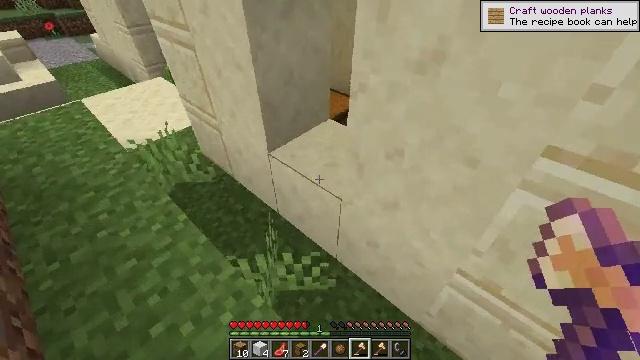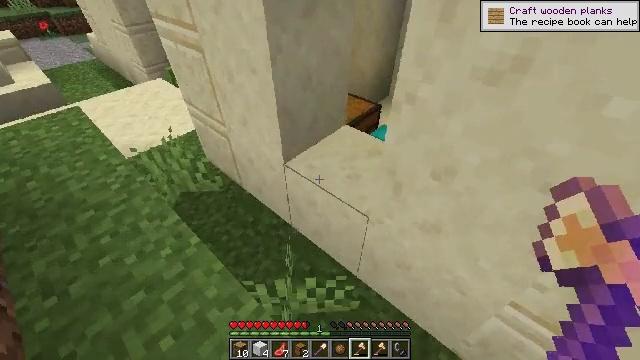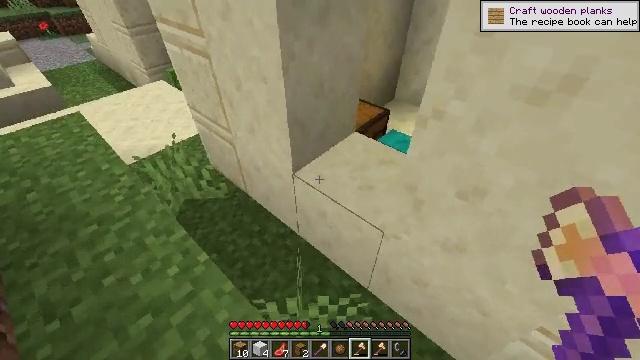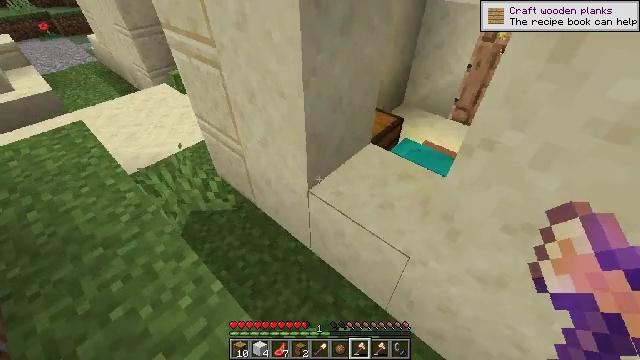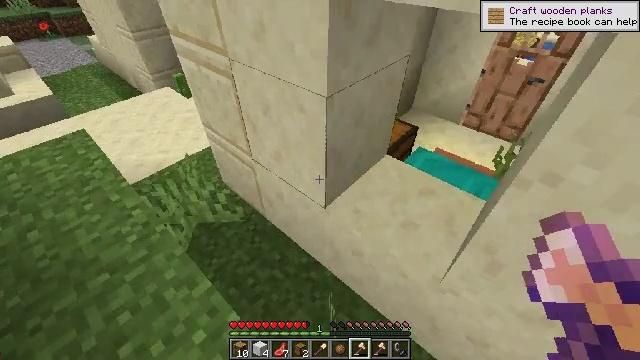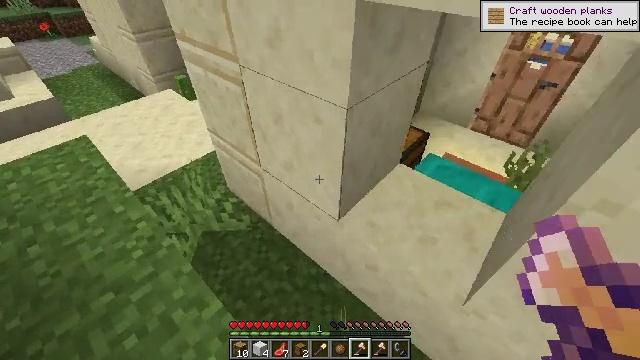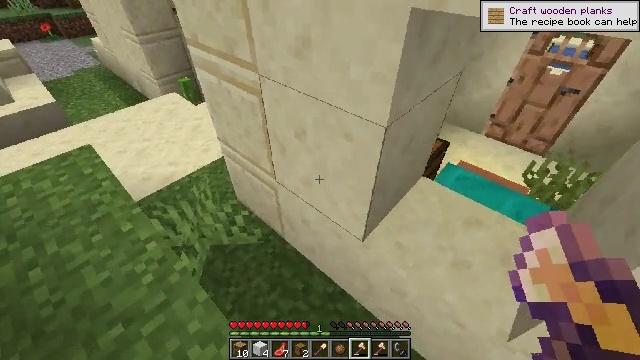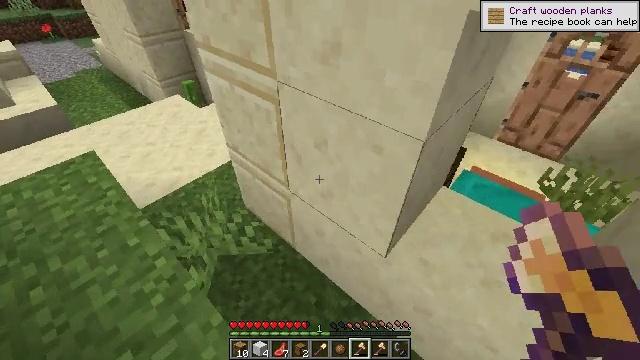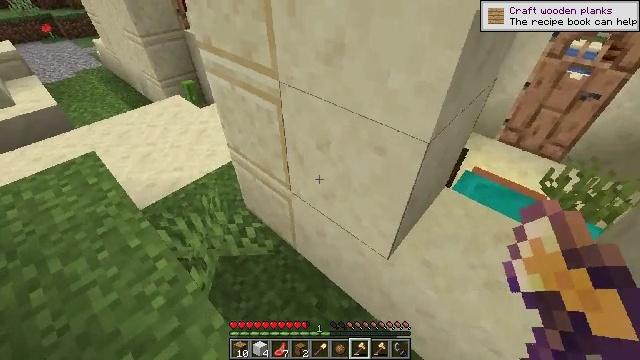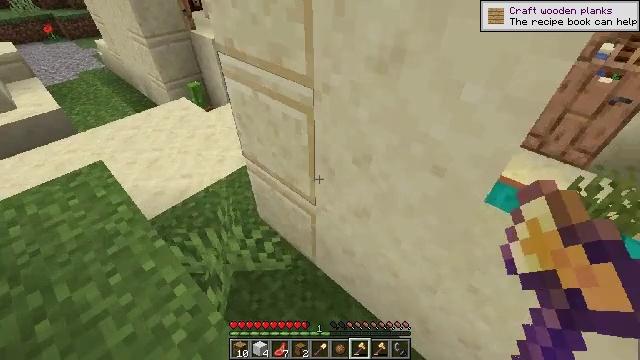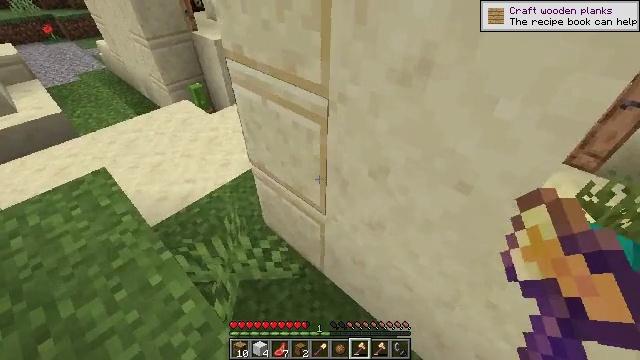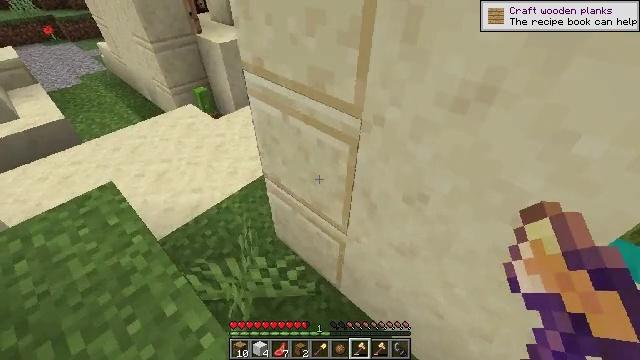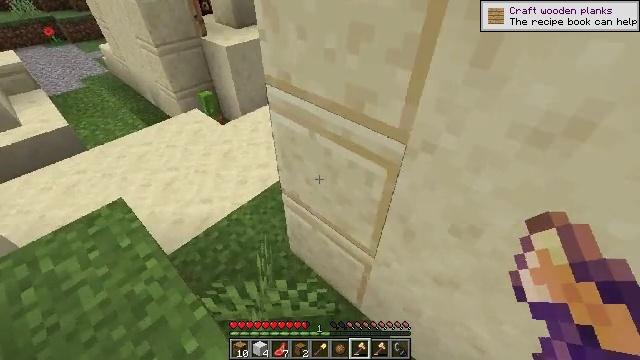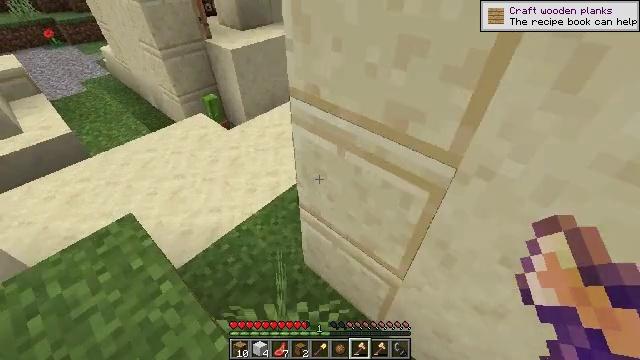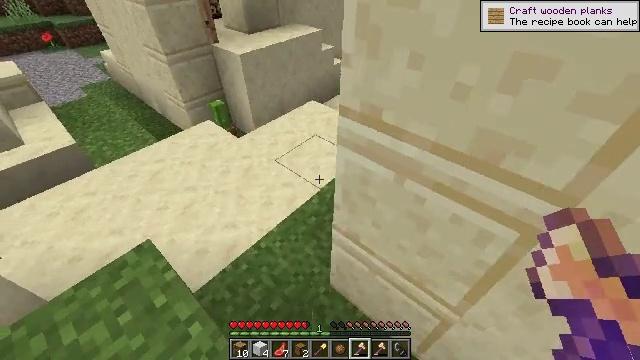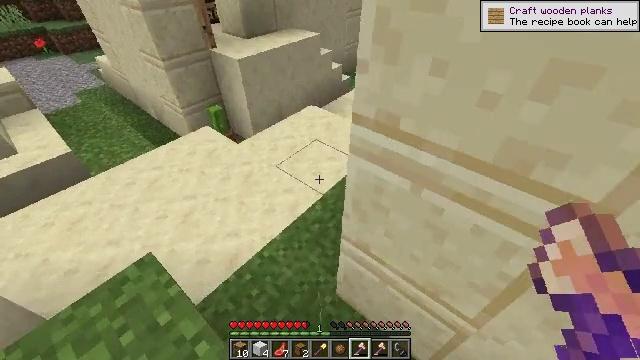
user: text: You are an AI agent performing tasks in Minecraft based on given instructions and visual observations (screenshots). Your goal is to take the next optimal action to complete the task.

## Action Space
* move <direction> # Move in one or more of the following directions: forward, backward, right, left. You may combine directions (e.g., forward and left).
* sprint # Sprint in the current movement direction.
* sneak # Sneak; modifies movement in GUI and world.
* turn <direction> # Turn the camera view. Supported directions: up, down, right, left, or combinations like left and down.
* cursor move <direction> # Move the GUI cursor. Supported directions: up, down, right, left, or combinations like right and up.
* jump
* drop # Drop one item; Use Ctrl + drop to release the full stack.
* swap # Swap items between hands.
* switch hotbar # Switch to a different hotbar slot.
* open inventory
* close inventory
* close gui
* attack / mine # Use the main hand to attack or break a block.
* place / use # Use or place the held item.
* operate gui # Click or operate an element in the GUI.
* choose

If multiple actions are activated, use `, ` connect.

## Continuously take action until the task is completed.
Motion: motion action
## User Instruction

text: Reclaim the chest into your inventory.
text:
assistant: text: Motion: move forward and move left
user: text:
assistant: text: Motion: move forward and move left
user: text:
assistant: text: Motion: move forward and move left
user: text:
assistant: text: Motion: move forward and move left
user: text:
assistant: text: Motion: move forward and move left
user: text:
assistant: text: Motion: move forward and move left
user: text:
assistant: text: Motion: move forward and move left
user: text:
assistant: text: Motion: move forward and move left
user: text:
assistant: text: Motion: move forward and move left
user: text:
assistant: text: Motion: move forward and move left
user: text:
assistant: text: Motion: move forward and move left
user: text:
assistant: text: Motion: move forward and move left
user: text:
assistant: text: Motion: move forward and move left
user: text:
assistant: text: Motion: move forward and move left
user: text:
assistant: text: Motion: move forward and move left, turn right
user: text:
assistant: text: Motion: move forward and move left, turn right and up
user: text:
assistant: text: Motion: move forward and move left, turn right and up
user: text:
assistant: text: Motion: move forward and move left, turn right and up
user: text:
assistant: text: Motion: move forward and move left, turn right and up
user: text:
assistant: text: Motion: move forward and move left, turn right and up
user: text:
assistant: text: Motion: move forward and move left, turn right and up
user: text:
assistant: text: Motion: move forward and move left, turn right and up
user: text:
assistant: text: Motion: move forward and move left, turn right and up
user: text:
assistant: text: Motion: move forward and move left, turn right and up
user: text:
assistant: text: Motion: move forward and move left, turn right and up
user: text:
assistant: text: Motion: move forward and move left, turn right and up
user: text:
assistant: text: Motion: move forward and move left, turn right and up
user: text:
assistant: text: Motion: move forward and move left, turn right and up
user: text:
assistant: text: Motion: move forward and move left, turn right
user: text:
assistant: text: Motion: move forward and move left, turn right